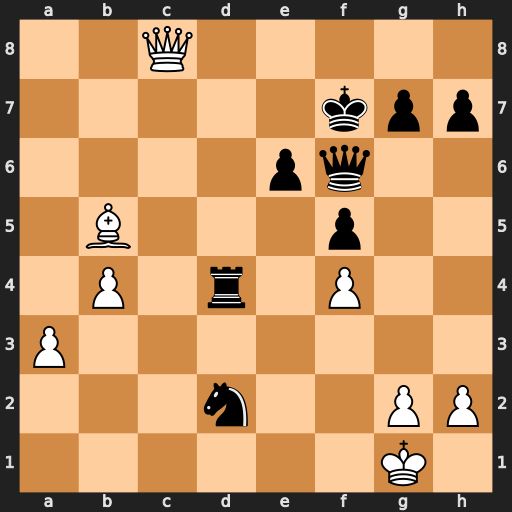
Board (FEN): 2Q5/5kpp/4pq2/1B3p2/1P1r1P2/P7/3n2PP/6K1
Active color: w
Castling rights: -
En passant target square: -
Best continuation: Qe8#